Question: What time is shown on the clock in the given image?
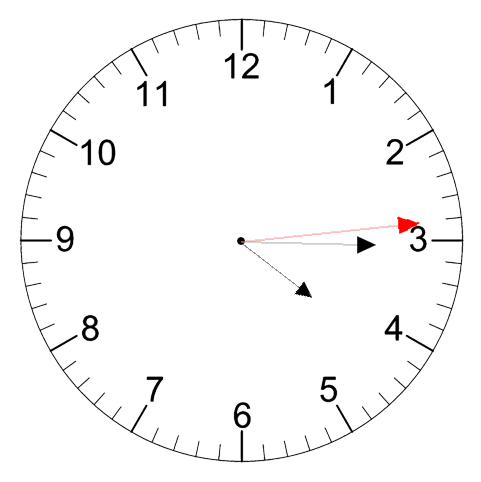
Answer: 04:15:14